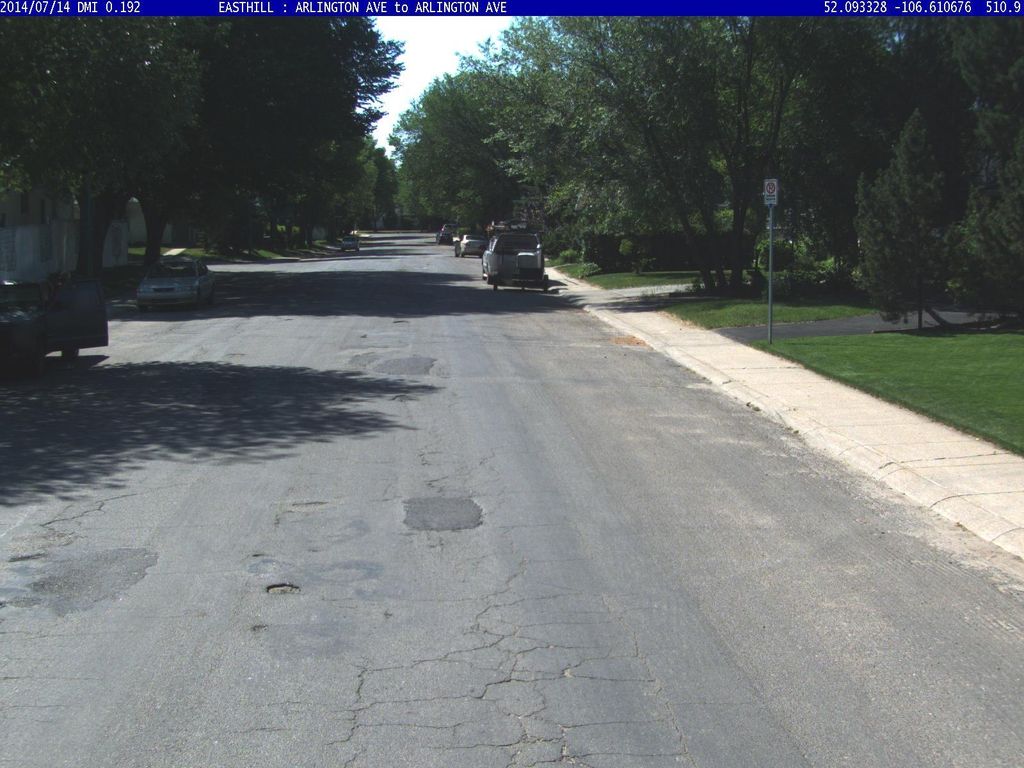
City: saskatoon